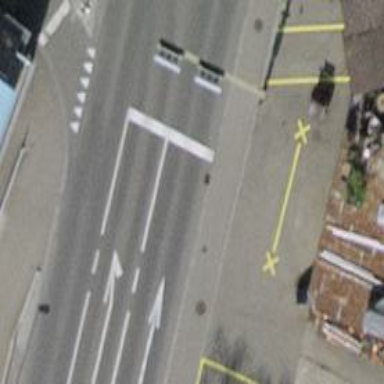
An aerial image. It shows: Road with traffic signals controlling the flow of traffic.